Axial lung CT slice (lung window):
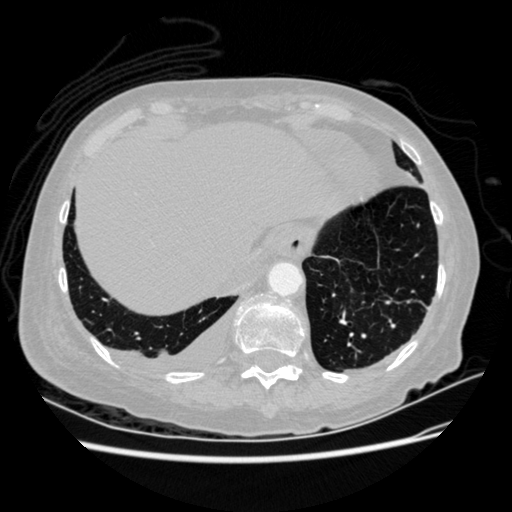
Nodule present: no